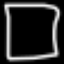
Label: square